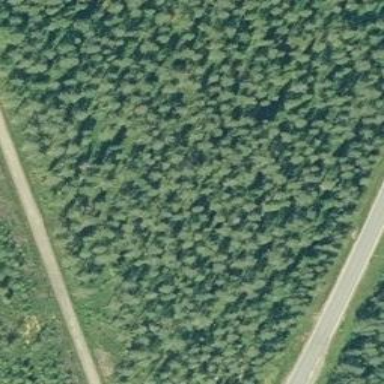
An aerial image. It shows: Forest area.